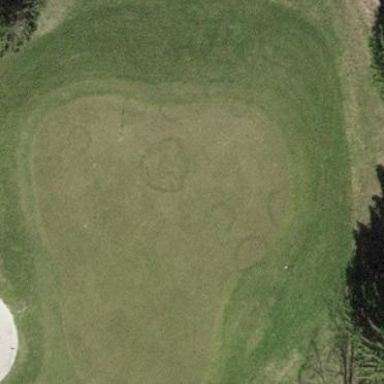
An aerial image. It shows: Golf green.